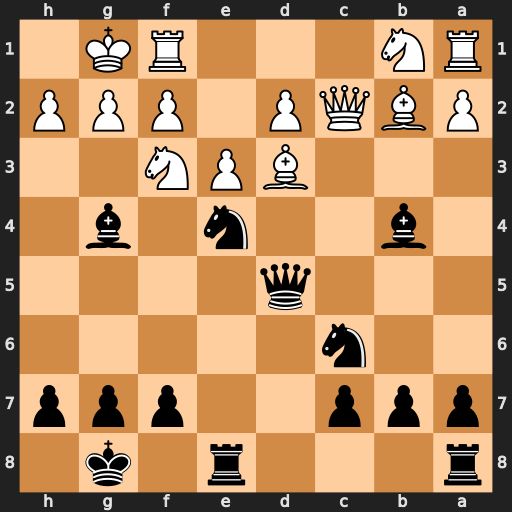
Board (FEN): r3r1k1/ppp2ppp/2n5/3q4/1b2n1b1/3BPN2/PBQP1PPP/RN3RK1
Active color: b
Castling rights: -
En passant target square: -
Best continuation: Bxf3 gxf3 Ng5